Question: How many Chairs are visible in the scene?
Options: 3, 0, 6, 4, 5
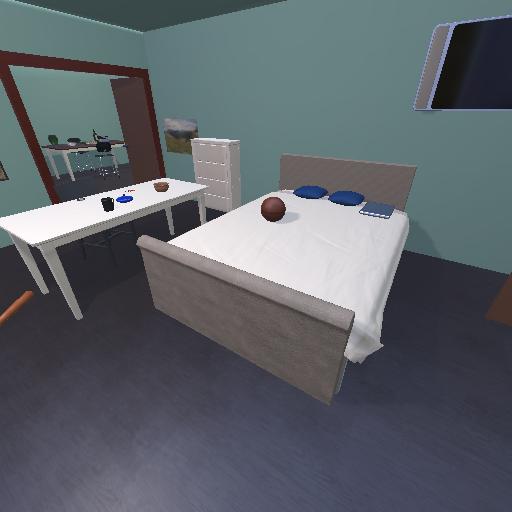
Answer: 3